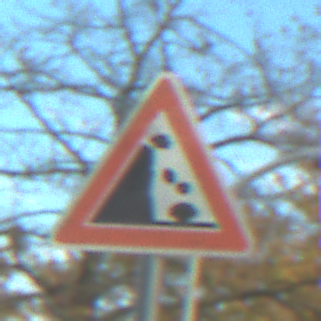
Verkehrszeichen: SteinschlagLinks
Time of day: MorningAfternoon
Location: Outdoor (Urban)
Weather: PartlyCloudy
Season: NotSpecified
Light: Natural